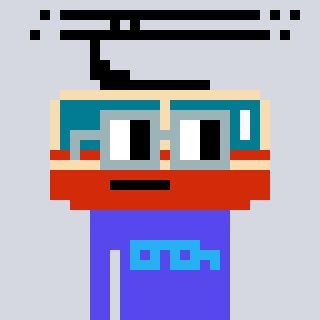
a pixel art character with square dark gray glasses, a tram wagon-shaped head and a computerblue-colored body on a cool background